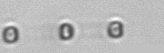
Label: Skeletonema